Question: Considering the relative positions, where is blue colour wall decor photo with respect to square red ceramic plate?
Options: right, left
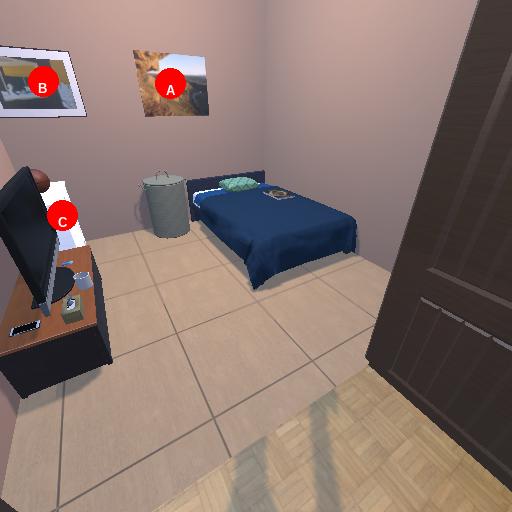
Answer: right